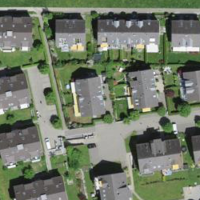
EUNIS habitat code: 54
Species observed at this site:
Lythrum salicaria